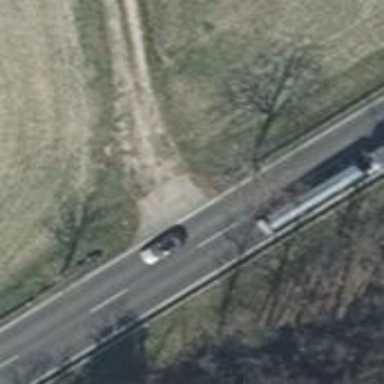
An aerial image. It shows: Secondary road with asphalt surface.